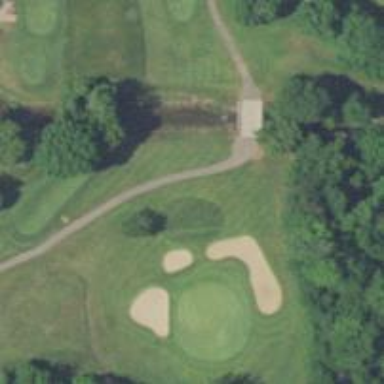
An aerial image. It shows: Path bridge over golf cartpath.